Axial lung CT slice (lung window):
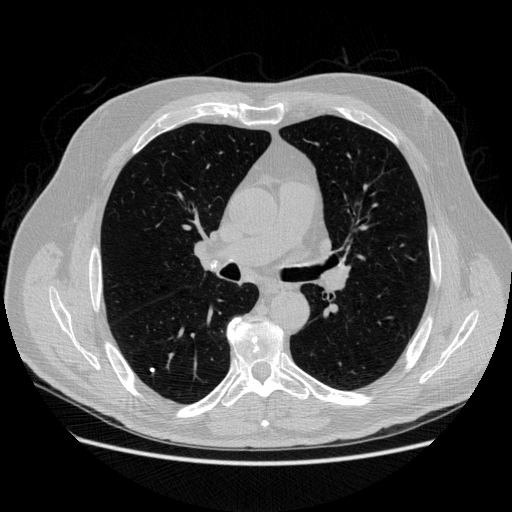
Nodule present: yes
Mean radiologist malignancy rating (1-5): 1